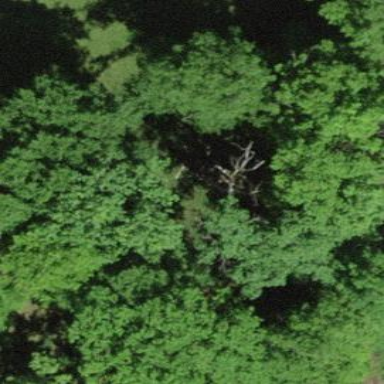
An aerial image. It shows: Forest area.